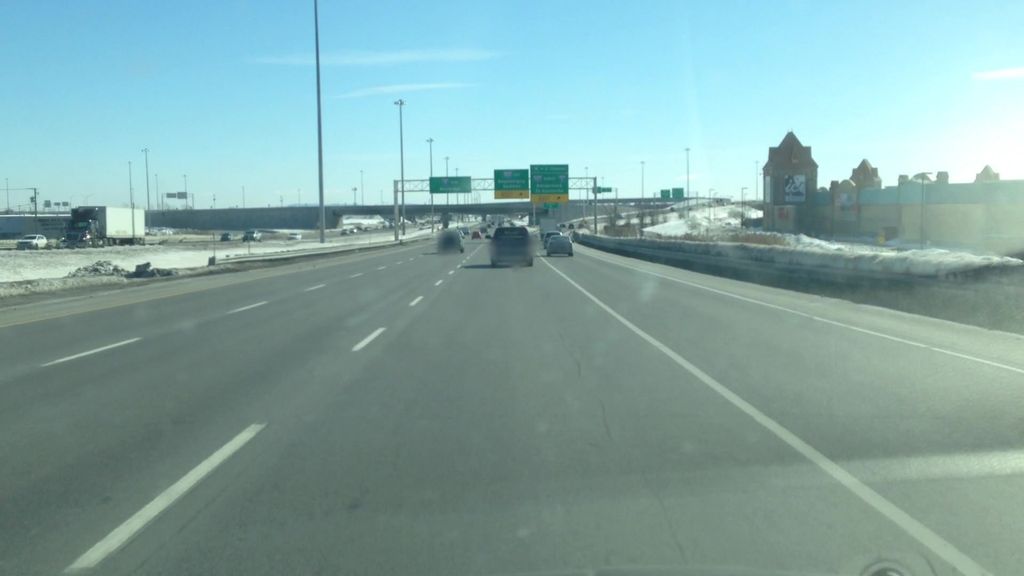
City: montreal